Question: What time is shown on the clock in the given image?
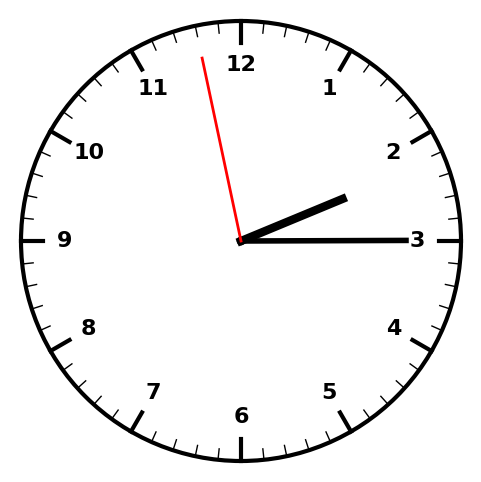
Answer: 02:14:58